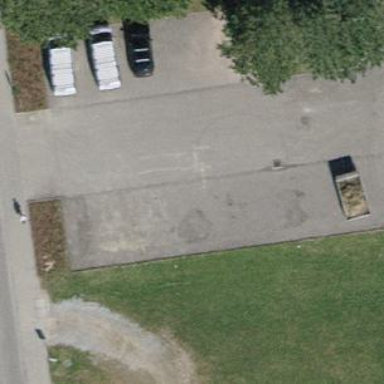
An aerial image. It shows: Parking area with surface.